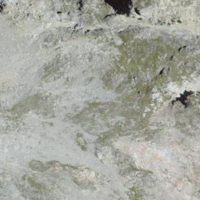
EUNIS habitat code: 48
Species observed at this site:
Achillea nana